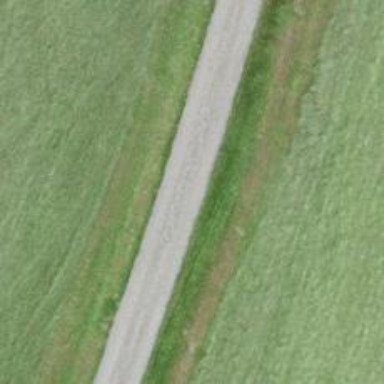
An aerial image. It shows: Well-maintained track road of grade 1.